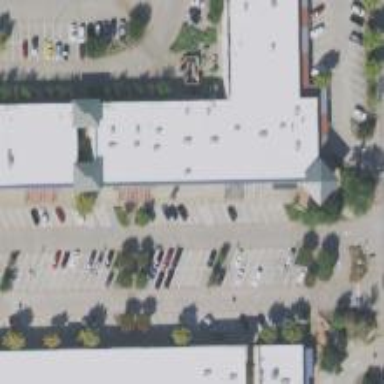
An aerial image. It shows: Retail building with flat roof.